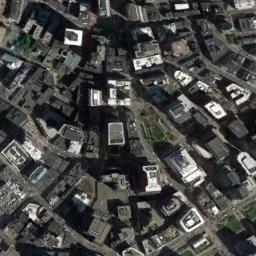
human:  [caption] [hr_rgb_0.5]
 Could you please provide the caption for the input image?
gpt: A commercial area has lots of buildings of different heights and some roads go through the commercial area .

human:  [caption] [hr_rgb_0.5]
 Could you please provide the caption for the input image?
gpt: The commercial area is consist of many buildings .

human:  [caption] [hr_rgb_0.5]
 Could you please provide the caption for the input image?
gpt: Houses come in all shapes and sizes .

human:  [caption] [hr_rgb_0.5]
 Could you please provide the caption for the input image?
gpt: There are many dense tall buildings and several roads and many trees in a business district .

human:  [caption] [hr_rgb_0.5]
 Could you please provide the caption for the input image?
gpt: There are many buildings arranged irregularly on a commercial area .